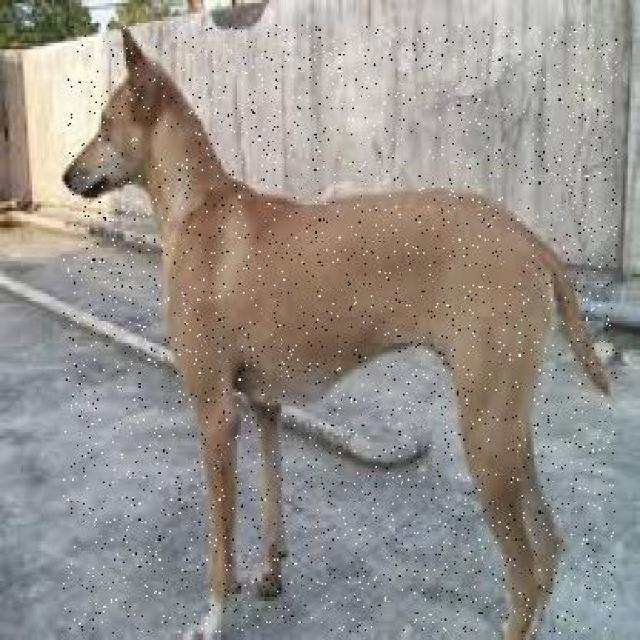
Healthy canine skin — no visible lesions, inflammation, or abnormalities. The skin and coat appear normal.